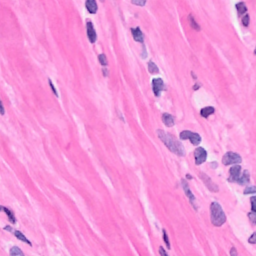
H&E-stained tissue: Breast